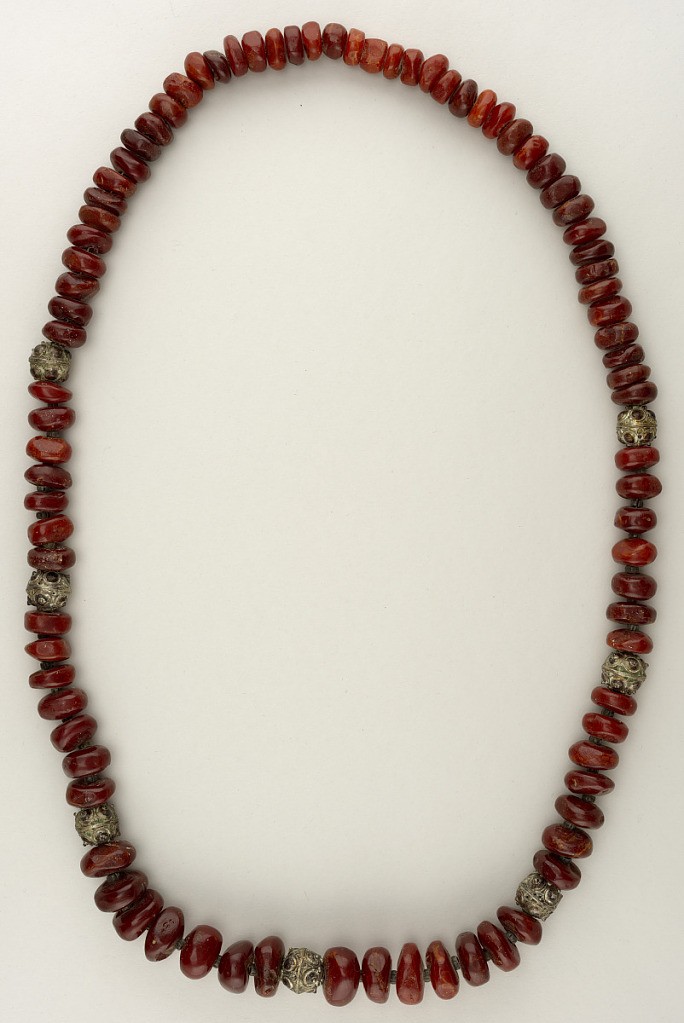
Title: Necklace
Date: ca. 1870
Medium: Amber, silver
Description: Necklace of medium sized disks of unevenly cut amber set off in parts from one another by little silver rings and at intervals by seven silver beads.